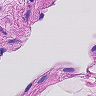
Metastatic tissue present: no